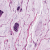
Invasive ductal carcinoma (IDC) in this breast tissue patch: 1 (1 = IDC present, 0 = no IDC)